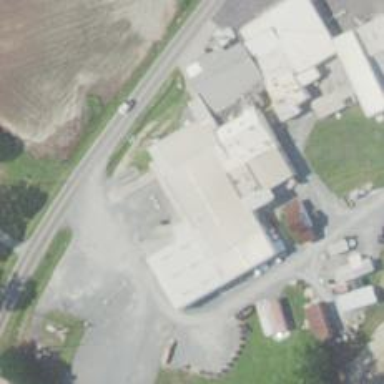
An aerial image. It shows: Industrial area featuring slaughterhouse.